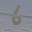
Label: 6